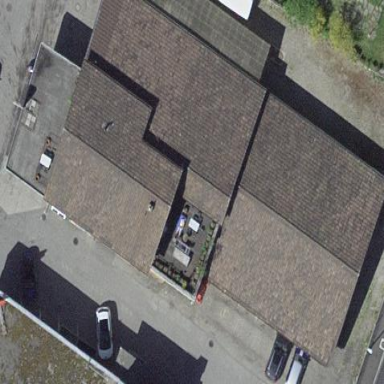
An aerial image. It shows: Residential building.